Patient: sex F, age 68
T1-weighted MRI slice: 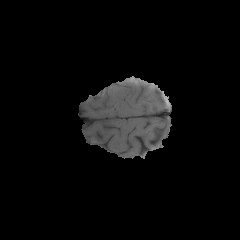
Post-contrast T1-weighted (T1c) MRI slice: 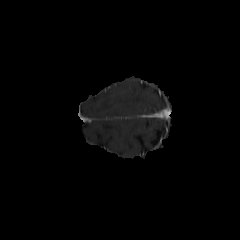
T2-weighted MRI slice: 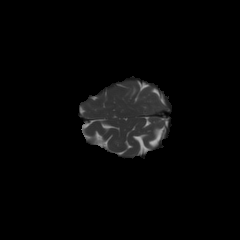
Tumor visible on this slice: yes
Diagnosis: Glioblastoma, IDH-wildtype
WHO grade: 4